Question: I just can't figure this thing out. I'm making a chess game and I need to get figures influences...
I started with a horse and got quite stuck, even after drawing it on a paper. I want that as an array:
'''
class Horse extends Figure {
public int[][] getRadius() {
//Allocate a max possible count of fields
int [][] return = new int[8][2];
//Now what?
???
}
}
'''
This is what I made for myself on a paper, repainted in Ms-paint, in hope it will help somebody else since it left me helpless.

Horse is sitting in the square and I think what I've drawn are all his possible moves. Sounds like a combenation of '{1,-1,2,-2}' with 2 members and no repeat, doesn't it? But how to do this programatically? (the list in the array must be to horses actual position!)
Thanks for any hint. If there is an article about other figures too, it would save me a lot of time!
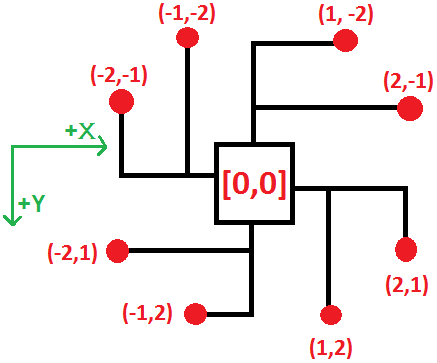
Answer: What you want to get from 'getRadius()' is every permutation of '(x,y)' with x, y {-2, -1, 1, 2} and |x| |y|.
'''
int[][] ret = new int[8][2];
int[] set = {-2, -1, 1, 2};
int i = 0;
for(int x : set)
for(int y : set)
if(Math.abs(x) != Math.abs(y)){
ret[i][0] = x;
ret[i][1] = y;
i++;
}
'''